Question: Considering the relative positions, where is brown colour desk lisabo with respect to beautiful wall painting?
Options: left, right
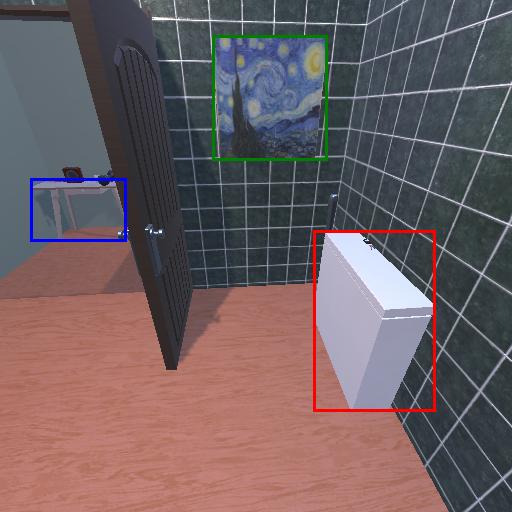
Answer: left